Interaction volume radius: 5 \u00c5
Interaction volume height: 25 \u00c5
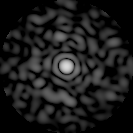
Disorder parameter: 0.8598